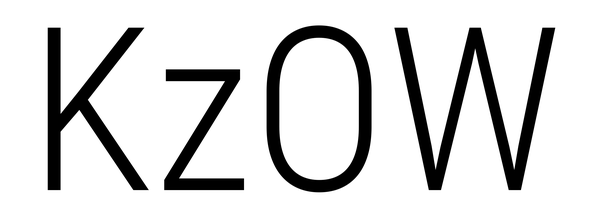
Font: Roboto_Condensed_Light